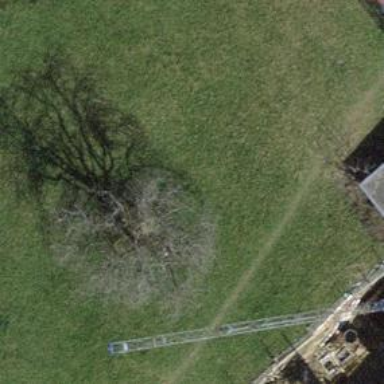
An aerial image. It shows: Deciduous broadleaved tree.